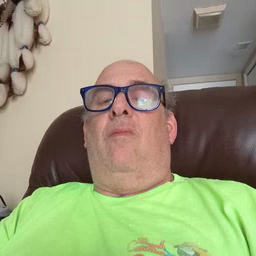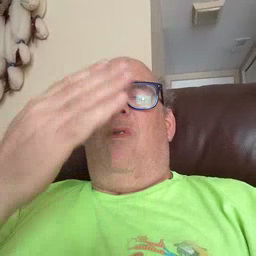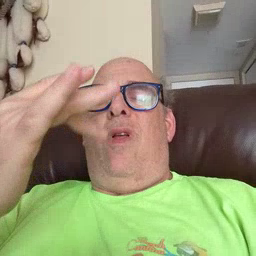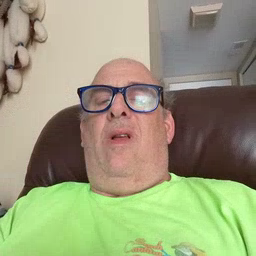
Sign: why